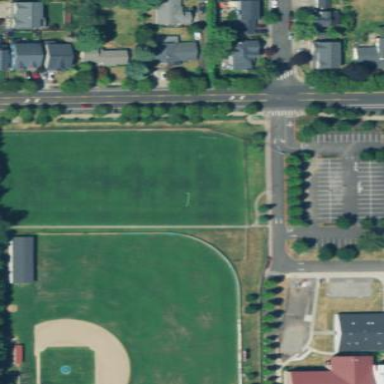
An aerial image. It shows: Baseball pitch for leisure land.